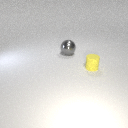
large gray metal sphere to the left of small yellow rubber cylinder